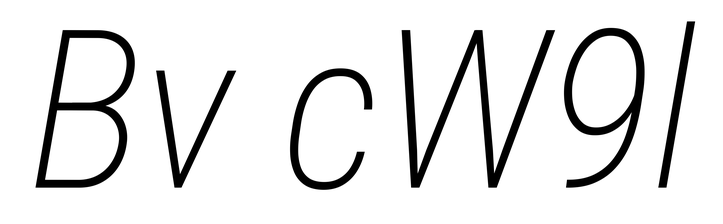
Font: Roboto-Italic_Condensed_ExtraLight_Italic